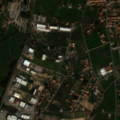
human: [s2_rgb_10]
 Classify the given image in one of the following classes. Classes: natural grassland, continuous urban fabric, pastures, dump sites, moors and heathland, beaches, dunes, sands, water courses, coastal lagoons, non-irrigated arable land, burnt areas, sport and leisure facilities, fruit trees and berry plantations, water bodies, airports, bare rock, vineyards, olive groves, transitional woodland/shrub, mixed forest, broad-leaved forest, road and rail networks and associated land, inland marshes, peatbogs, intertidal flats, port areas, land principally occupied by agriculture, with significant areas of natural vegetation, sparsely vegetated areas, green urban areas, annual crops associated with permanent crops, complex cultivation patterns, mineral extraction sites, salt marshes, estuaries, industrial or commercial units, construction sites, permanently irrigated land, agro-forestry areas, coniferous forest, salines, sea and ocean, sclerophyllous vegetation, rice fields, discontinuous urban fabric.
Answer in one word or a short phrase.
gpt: industrial or commercial units, pastures, complex cultivation patterns